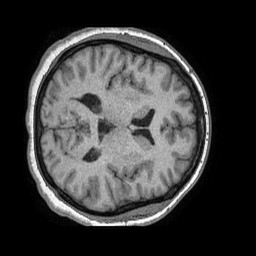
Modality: T1w
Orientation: axial
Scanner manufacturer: philips
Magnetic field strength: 1.5 T
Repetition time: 0.007619 s
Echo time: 0.00349 s